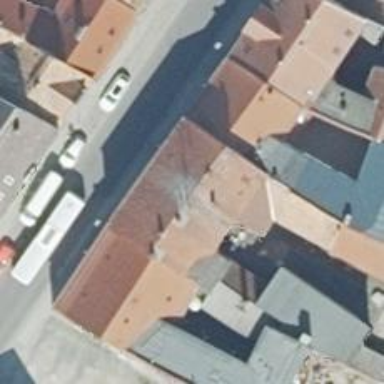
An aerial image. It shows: Pub.